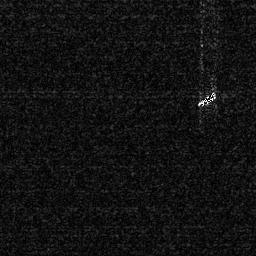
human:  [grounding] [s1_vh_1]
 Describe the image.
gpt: In the satellite image, there is  <ref>1 small ship </ref> <box>[[75, 34, 84, 41, 0]]</box> located at right.